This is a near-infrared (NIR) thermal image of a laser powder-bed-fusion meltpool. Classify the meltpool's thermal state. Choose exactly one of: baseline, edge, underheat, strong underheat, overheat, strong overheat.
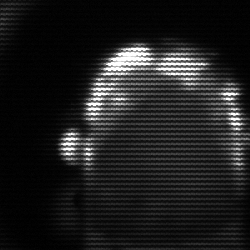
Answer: baseline